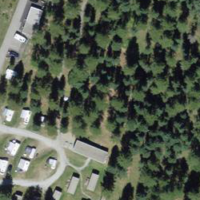
EUNIS habitat code: 43
Species observed at this site:
Chorthippus brunneus
Echium vulgare